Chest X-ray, AP view. Patient: 87 years old, sex M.
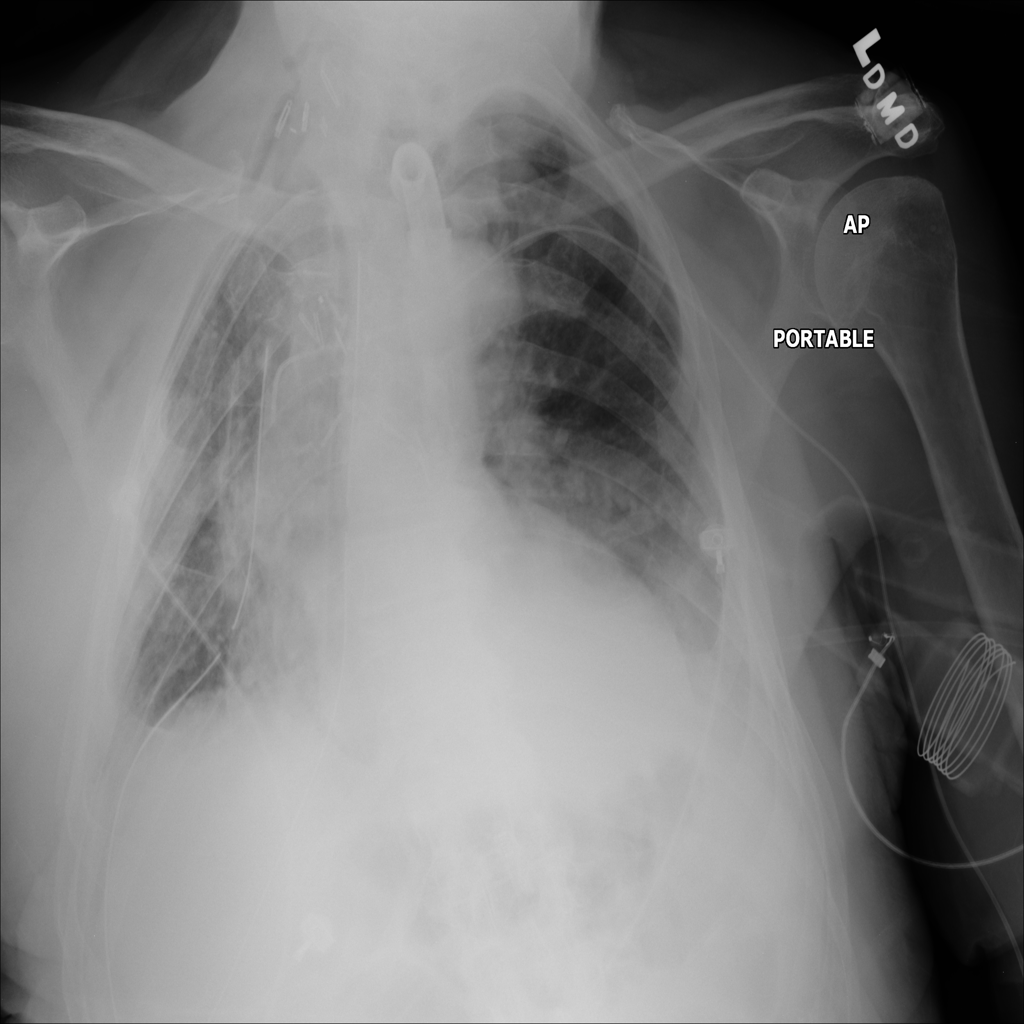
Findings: Atelectasis